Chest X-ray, PA view. Patient: 44 years old, sex M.
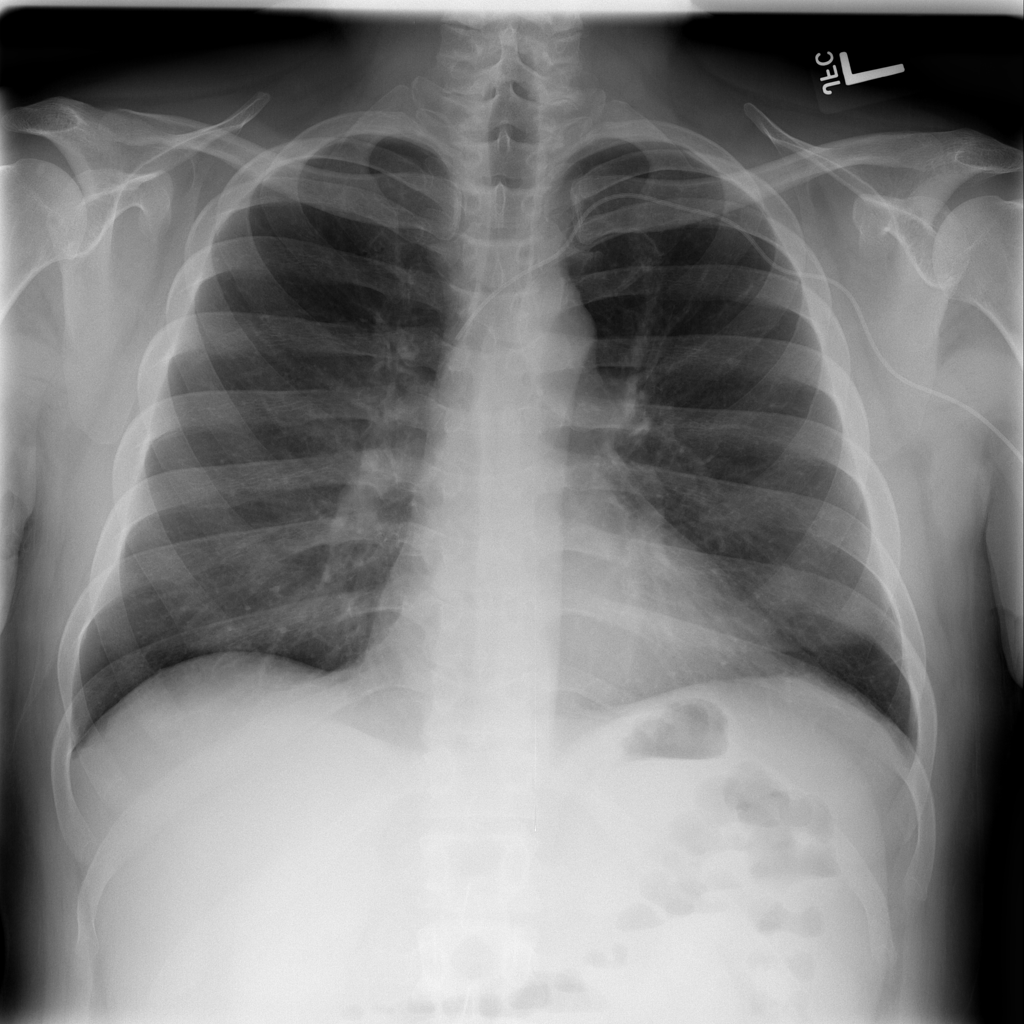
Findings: No Finding